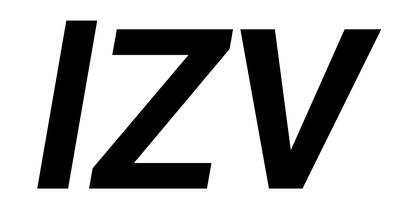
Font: Roboto-Italic_Bold_Italic